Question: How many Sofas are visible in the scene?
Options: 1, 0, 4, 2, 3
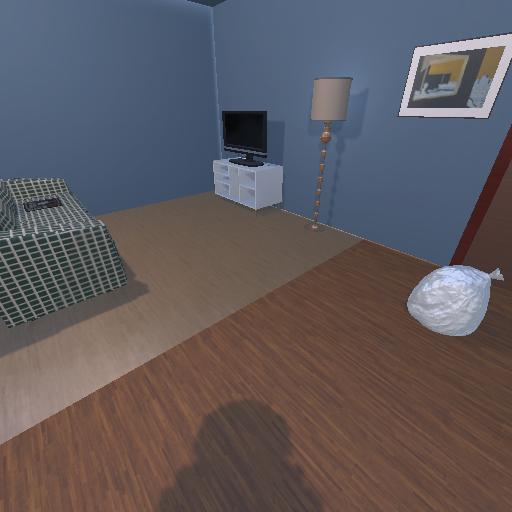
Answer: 1